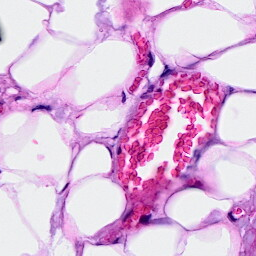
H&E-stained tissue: Breast